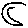
Label: moon